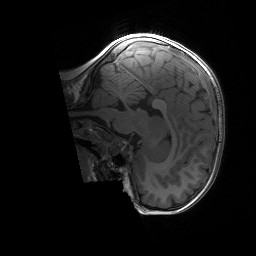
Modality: T1w
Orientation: sagittal
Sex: female
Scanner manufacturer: siemens
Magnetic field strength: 3 T
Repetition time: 1.9 s
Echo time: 0.00243 s